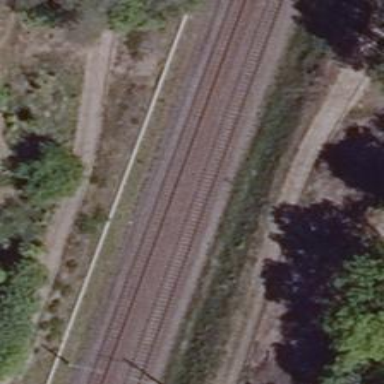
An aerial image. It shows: Railway signal.